Question: It's quite a time I am trying to resolve this question and I can't figure it out... I am sure it's quite simple.
I would like to add the +/- MM standard deviation (column SD.MM) to my MM line as a line above/below it and the same for the KK one.
Here is my data
'''
data <- read.table(textConnection(
"Day Period MM KK SD.MM SD.KK
1 Tuesday 1 20.0 131.0 1.74 11.40
2 Tuesday 2 76.8 203.0 10.60 28.10
3 Tuesday 3 26.7 118.0 13.00 57.50
4 Wednesday 1 33.8 143.0 2.64 11.20
5 Wednesday 2 74.1 232.0 10.30 32.60
6 Wednesday 3 34.0 130.0 17.60 67.00
7 Thursday 1 46.4 203.0 3.95 16.80
8 Thursday 2 59.5 165.0 8.26 23.10
9 Thursday 3 32.1 120.0 16.50 61.90
10 Friday 1 24.6 98.8 1.96 7.95
11 Friday 2 139.0 367.0 18.20 47.90
12 Friday 3 91.4 216.0 20.90 49.40
13 Saturday 1 30.6 158.0 2.42 11.60
14 Saturday 2 78.2 295.0 8.02 33.40
15 Saturday 3 90.7 310.0 51.60 176.00
16 Sunday 1 28.0 115.0 2.47 9.91
17 Sunday 2 80.4 232.0 10.90 30.40
18 Sunday 3 42.5 211.0 19.70 97.80"),
header=TRUE,as.is=TRUE)
'''
Here the code for producing the image below it.
'''
library(lattice)
library(gridExtra)
a <- xyplot(MM~Period|Day,data=data,layout=c(6,1), type="o",
xlab="Period",
ylab="Loads",
ylab.right = "Loads",
main ="Daily trend",
index.cond=list(c(5,6,4, 1:3)),
ylim = c(0,150),
scales=list(x=list(at=seq(1,3,1),labels=c("B","F","A")),
y=(list(alternating=3))),
key = list(text = list("MM"), points = list(pch=1, col="steelblue2"),
text = list("KK"), points = list(pch=1, col="violet"),
text = list("d-KK = 306"), lines = list(lty=4, lwd=2, col="green4"),
text = list("u-KK = 312"), lines = list(lty=4, lwd=2, col="red"),
text = list("s-KK = 41"), lines = list(lty=4, lwd=2, col="gold"),
border = F
)
)
b <- xyplot(KK~Period|Day,data=data,layout=c(6,1), type="o", col="violet",
xlab="Period",
ylab="Loads",
ylab.right = "Loads",
index.cond=list(c(5,6,4, 1:3)),
ylim = c(0,400),
scales=list(x=list(at=seq(1,3,1),labels=c("B","F","A")),
y=(list(alternating=3))),
panel = function(x,y,...) {
panel.abline(h=306,lty = 4, lwd=2, col="green4")
panel.abline(h = 312, lty = 4, lwd=2, col="red")
panel.abline(h = 41, lty = 4, lwd=2, col="gold")
panel.xyplot(x,y,...)
}
)
grid.arrange(a,b, nrow=2)
'''

I would like something resulting like the grey band on the xyplot here <URL>.
Any help ?
Thanks in advance !
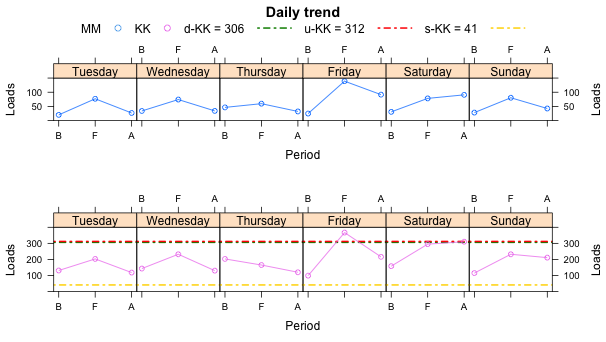
Answer: Its a tricky one with creating a gray smooth lines - your best bid is to play with 'panel.smoother' from <URL>, but it has a lot of weird parameters so its not easy to hack it out of box.
However, doing typical standard deviation bars from your data is easy with 'xYplot' from <URL>.
First, you have to define lower and upper limits for your standard deviation bars based on your corresponding data. I just use your standard deviation symmetrically on both sides of the values, but you can divide it by two depending on how you calculated it:
'''
data$MM_sd_hi <- data$MM+data$SD.MM
data$MM_sd_low <- data$MM-data$SD.MM
data$KK_sd_hi <- data$KK+data$SD.KK
data$KK_sd_low <- data$KK-data$SD.KK
'''
Than you add those limits within 'Cbind' function inside 'xYplot'. You need to increase your 'ylim' a bit more to accommodate this, because 'xYplot' does something weird with scales. Here is the code:
'''
library(Hmisc)
library(gridExtra)
a <- xYplot(Cbind(MM, MM_sd_low, MM_sd_hi)~Period | Day, data=data, layout=c(6,1),
type="o", xlab="Period",ylab="Loads", ylab.right = "Loads",
main ="Daily trend", index.cond=list(c(5,6,4, 1:3)), ylim = c(0,170),
scales=list(x=list(at=seq(1,3,1),labels=c("B","F","A")),
y=(list(alternating=3))),
key = list(text = list("MM"), points = list(pch=1, col="steelblue2"),
text = list("KK"), points = list(pch=1, col="violet"),
text = list("d-KK = 306"), lines = list(lty=4, lwd=2, col="green4"),
text = list("u-KK = 312"), lines = list(lty=4, lwd=2, col="red"),
text = list("s-KK = 41"), lines = list(lty=4, lwd=2, col="gold"),
border = F)
)
b <- xYplot(Cbind(KK, KK_sd_low, KK_sd_hi)~Period|Day,data=data,layout=c(6,1),
type="o", col="violet", xlab="Period", ylab="Loads", ylab.right = "Loads",
index.cond=list(c(5,6,4, 1:3)), ylim = c(0,500),
scales=list(x=list(at=seq(1,3,1),labels=c("B","F","A")),
y=(list(alternating=3))),
panel = function(x,y,...) {
panel.abline(h=306,lty = 4, lwd=2, col="green4")
panel.abline(h = 312, lty = 4, lwd=2, col="red")
panel.abline(h = 41, lty = 4, lwd=2, col="gold")
panel.xYplot(x,y,...)
}
)
grid.arrange(a,b, nrow=2)
'''